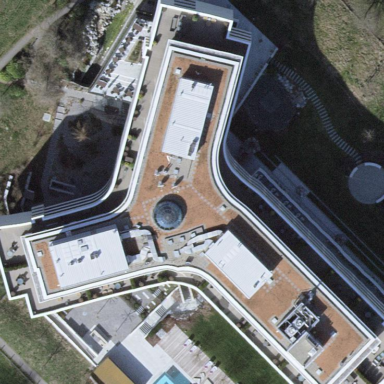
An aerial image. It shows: Section of hotel building.